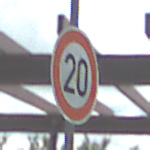
Verkehrszeichen: Geschwindigkeit20
Umgebung: Outdoor, Nature
Tageszeit: Midday
Wetter: PartlyCloudy
Licht: Natural
Jahreszeit: NotSpecified
Kontrast: HighContrast